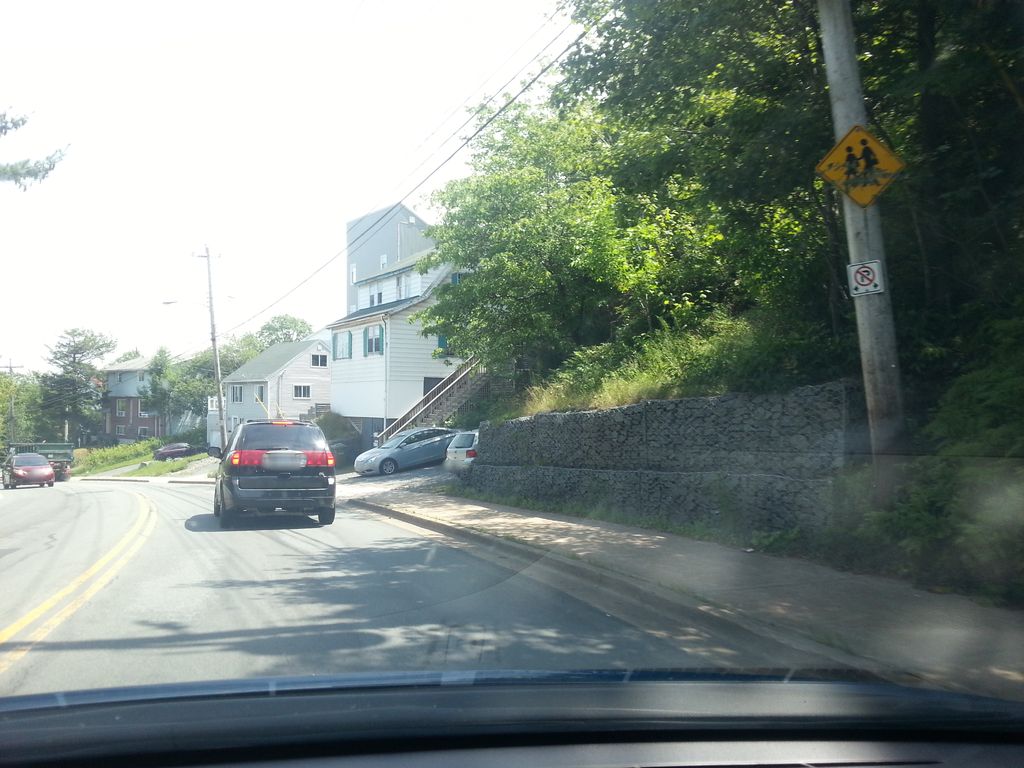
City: halifax